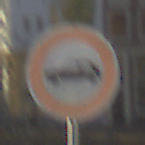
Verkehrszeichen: VerbotPersonenkraftwagen
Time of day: SunriseSunset
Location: Outdoor (Urban)
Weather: PartlyCloudy
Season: Autumn
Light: Natural